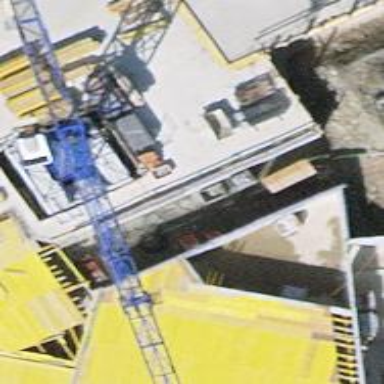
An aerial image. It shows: View of roof of building.